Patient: sex F, age 83
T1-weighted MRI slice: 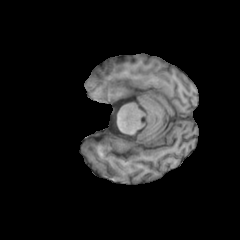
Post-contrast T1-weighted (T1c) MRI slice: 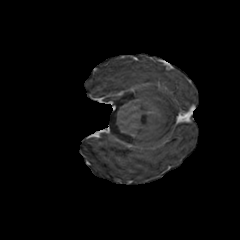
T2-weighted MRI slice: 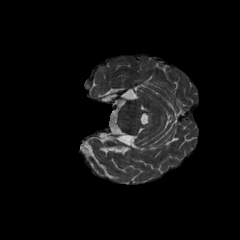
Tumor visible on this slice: no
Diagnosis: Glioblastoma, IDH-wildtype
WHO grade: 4